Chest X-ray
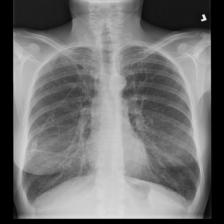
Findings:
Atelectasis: negative
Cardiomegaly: negative
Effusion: negative
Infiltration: negative
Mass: negative
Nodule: negative
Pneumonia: negative
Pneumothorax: negative
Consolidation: negative
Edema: negative
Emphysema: negative
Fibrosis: negative
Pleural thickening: negative
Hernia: negative